Field crop: tomato
Growth stage: 1
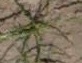
Species: cyperus